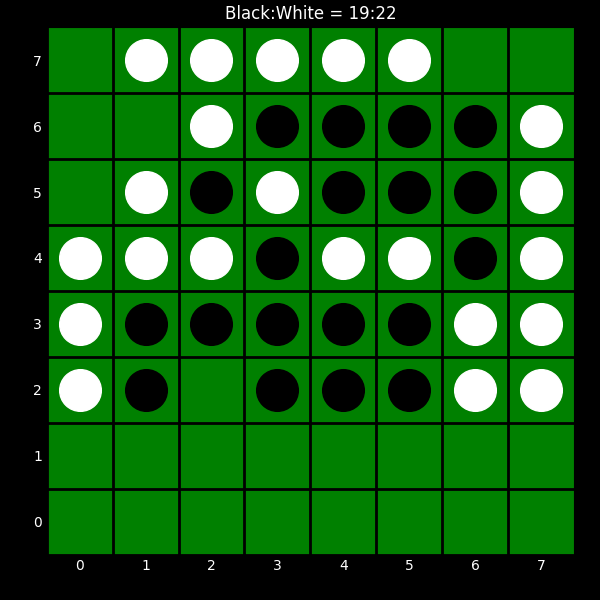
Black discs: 19
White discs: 22